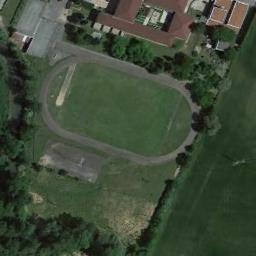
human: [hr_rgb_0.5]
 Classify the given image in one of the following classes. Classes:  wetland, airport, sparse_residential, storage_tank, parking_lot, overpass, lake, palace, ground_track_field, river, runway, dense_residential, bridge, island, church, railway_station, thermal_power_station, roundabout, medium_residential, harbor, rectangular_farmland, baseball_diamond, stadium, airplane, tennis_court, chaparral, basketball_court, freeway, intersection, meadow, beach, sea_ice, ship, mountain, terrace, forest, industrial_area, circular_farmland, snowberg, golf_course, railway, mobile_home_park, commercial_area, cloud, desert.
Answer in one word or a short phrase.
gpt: ground_track_field